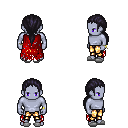
a pixel art fantasy rpg character, male body template, dark elf, purple skin, red tattered cape, gold greaves, raven ponytail hairstyle, bracelets, white slippers, four views (front, back, left, right), 2x2 character sprite sheet, small pixel art, hard edges, no anti-aliasing